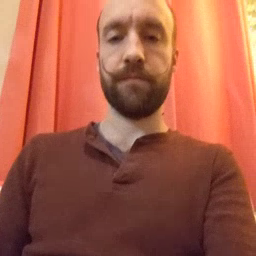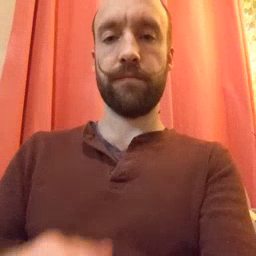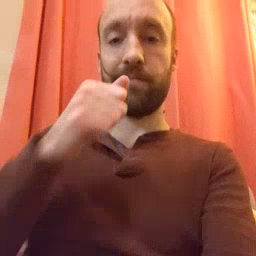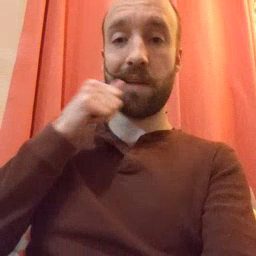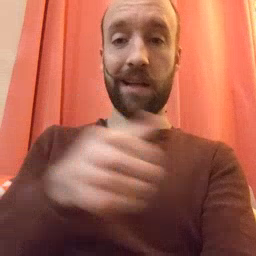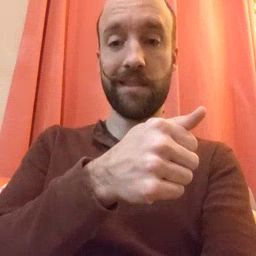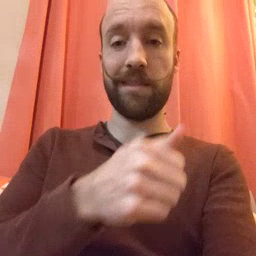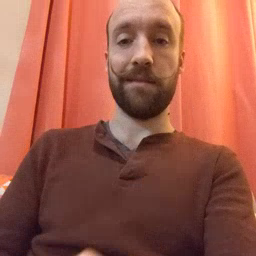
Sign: hide